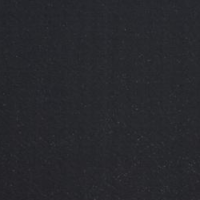
EUNIS habitat code: 14
Species observed at this site:
Cardamine heptaphylla